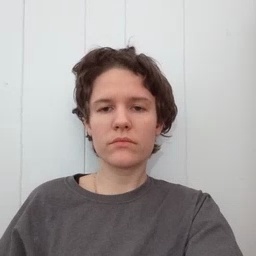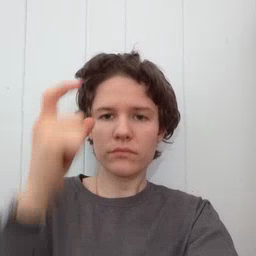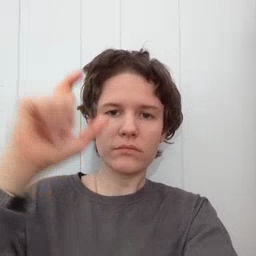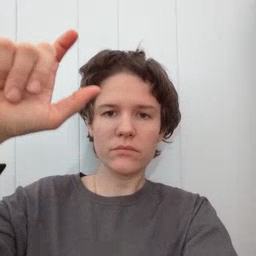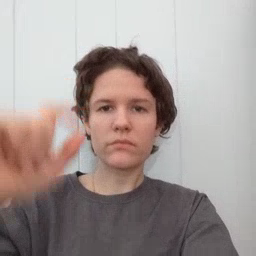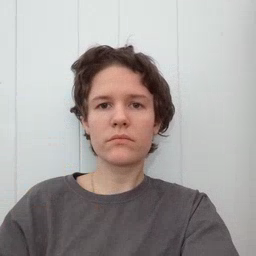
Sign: moon